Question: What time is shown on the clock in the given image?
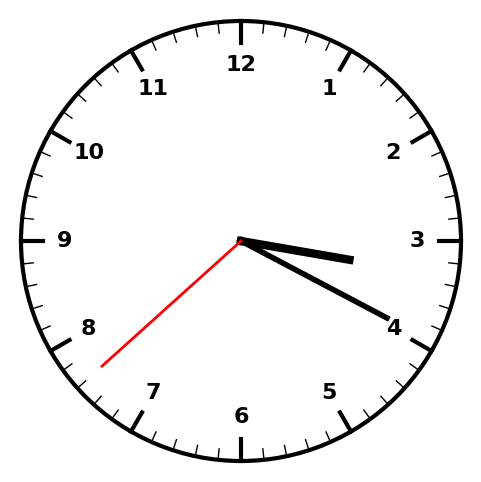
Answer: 03:19:38